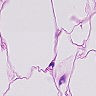
Metastatic tissue present: no